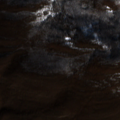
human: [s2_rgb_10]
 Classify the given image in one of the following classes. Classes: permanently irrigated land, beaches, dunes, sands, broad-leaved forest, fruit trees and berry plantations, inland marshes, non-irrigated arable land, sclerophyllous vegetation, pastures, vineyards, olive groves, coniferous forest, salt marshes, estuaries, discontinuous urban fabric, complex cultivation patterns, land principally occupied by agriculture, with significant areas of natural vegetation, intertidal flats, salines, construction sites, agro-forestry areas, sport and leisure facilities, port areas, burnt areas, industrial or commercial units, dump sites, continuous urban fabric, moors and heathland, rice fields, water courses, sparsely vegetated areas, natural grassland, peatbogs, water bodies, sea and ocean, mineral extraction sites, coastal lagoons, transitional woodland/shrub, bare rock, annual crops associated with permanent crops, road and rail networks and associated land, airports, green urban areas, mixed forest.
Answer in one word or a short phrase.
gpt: broad-leaved forest, transitional woodland/shrub